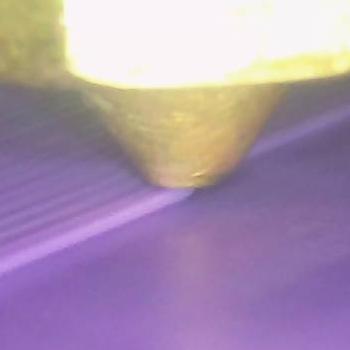
Flow rate: 54%